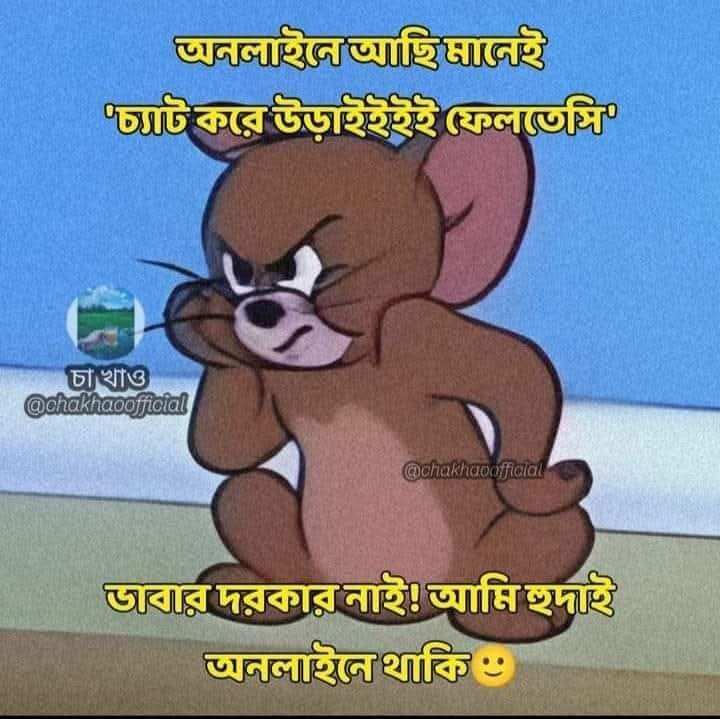
Text: অনলাইনে আছি মানেই 'চ্যাট করে উড়াইইইই ফেলতেসি'
ভাবার দরকার নাই! আমি হুদাই অনলাইনে থাকি
Label: Non Hate